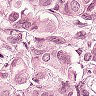
Metastatic tissue present: yes